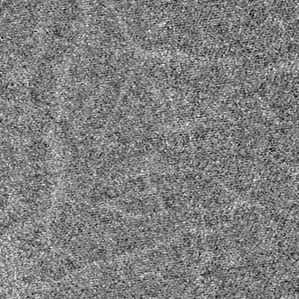
Label: frost